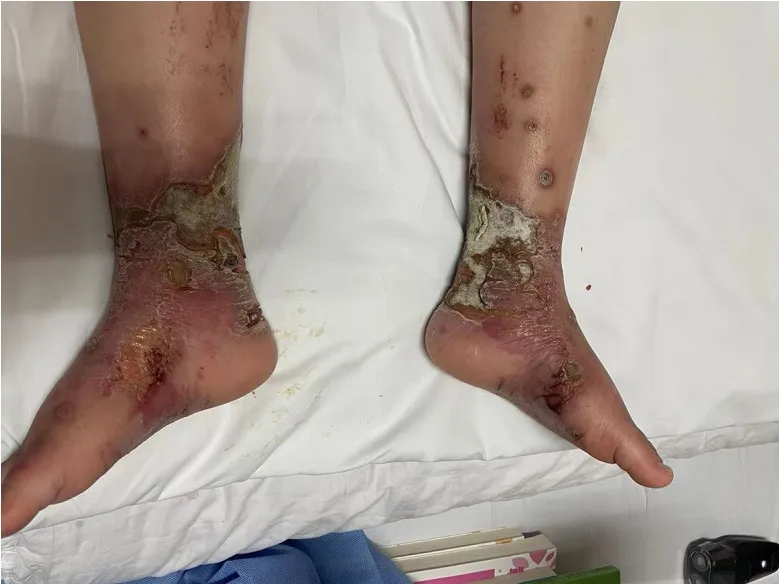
Erythromelalgia complicated by immersion foot syndrome and infection: bullae, erosions, painful ulcers, and infection on the patient's feet and ankles.
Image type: medical_photograph (skin_photograph)